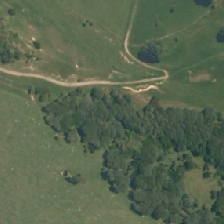
Land cover: indigenous_forest